Field crop: maize
Growth stage: 1
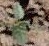
Species: datura